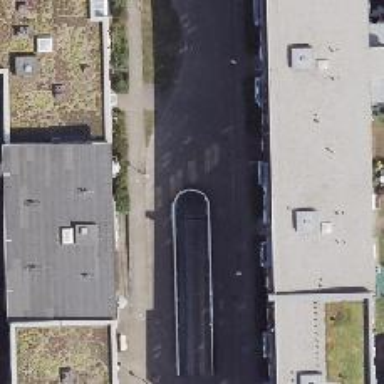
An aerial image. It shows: Parking entrance.